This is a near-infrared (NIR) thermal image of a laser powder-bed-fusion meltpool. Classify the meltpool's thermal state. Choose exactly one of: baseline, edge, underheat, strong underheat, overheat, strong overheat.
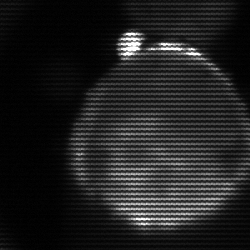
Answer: edge